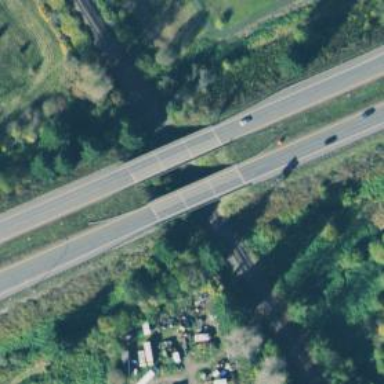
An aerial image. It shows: Bridge for trunk highway with expressway access.